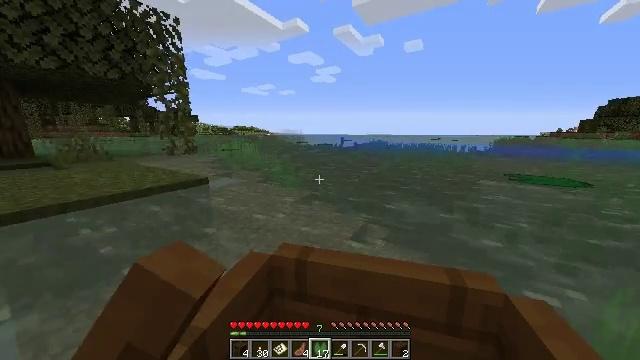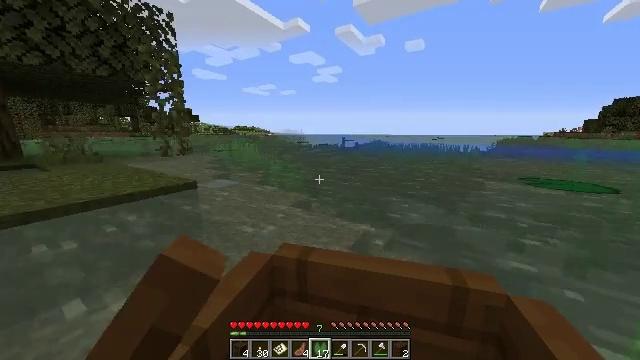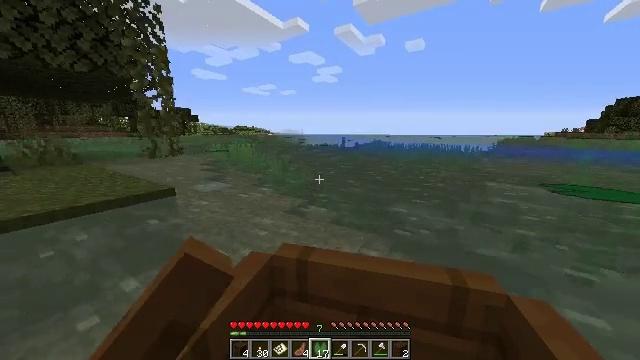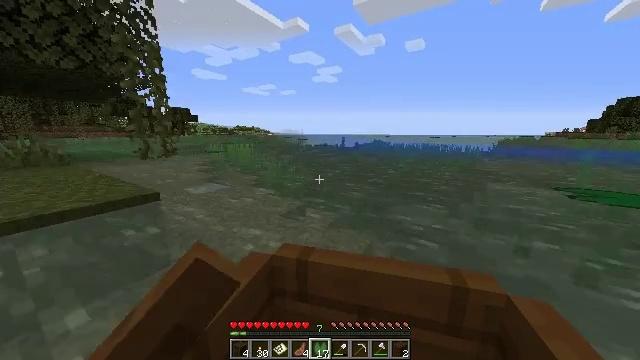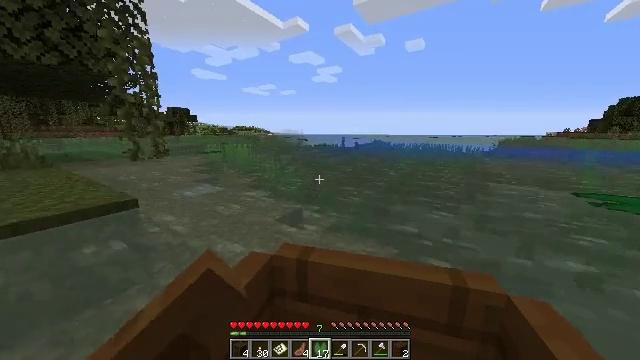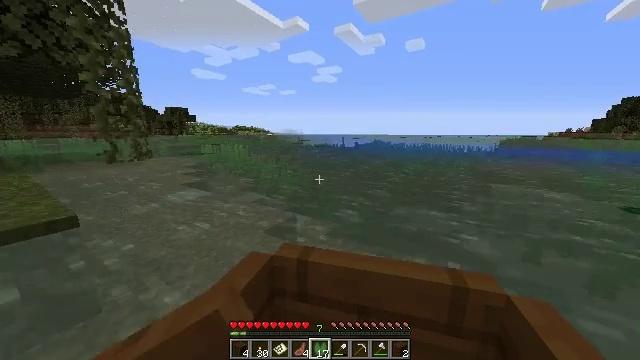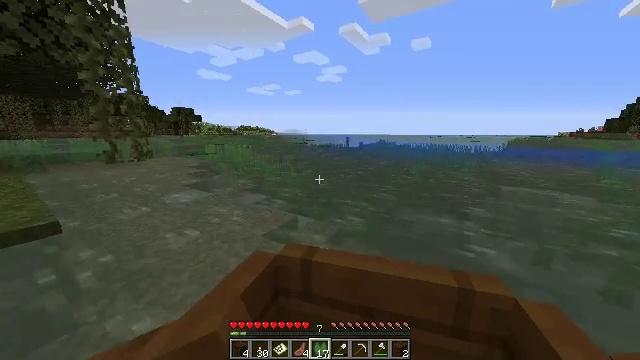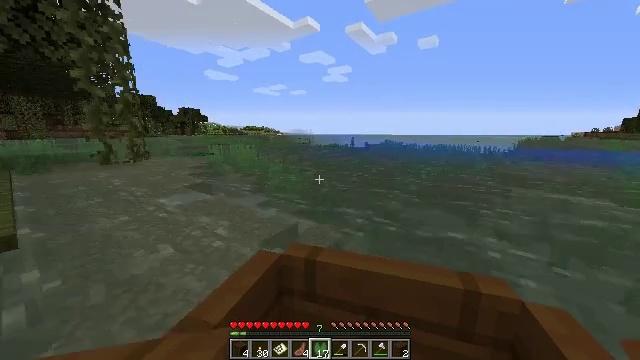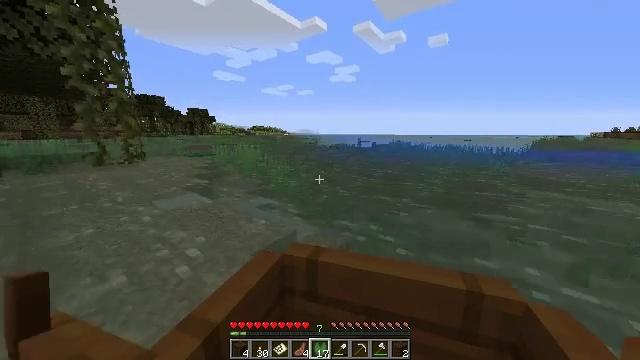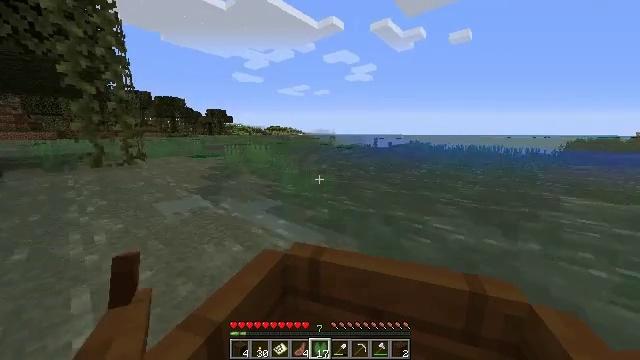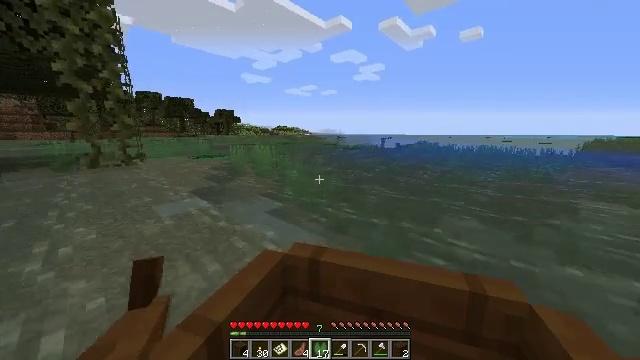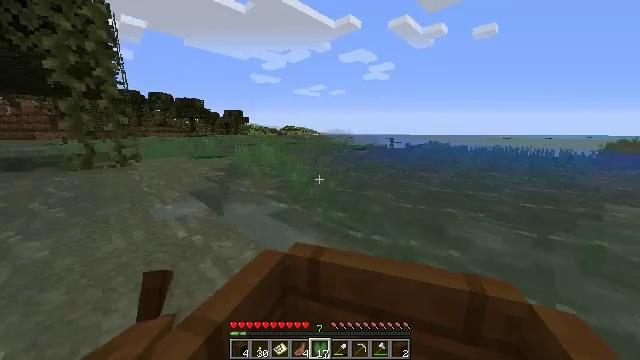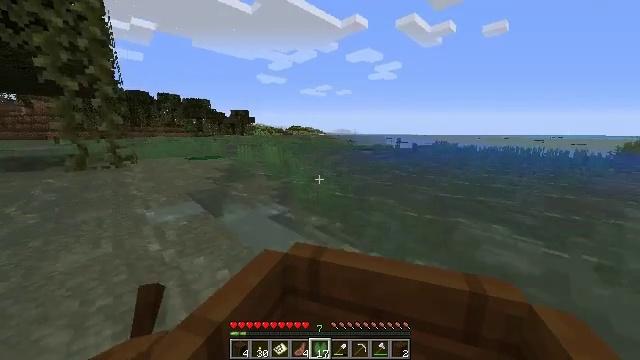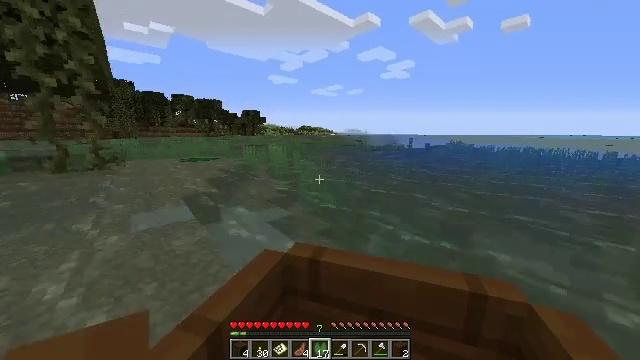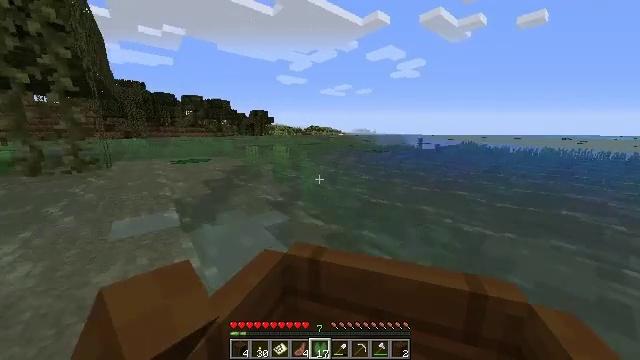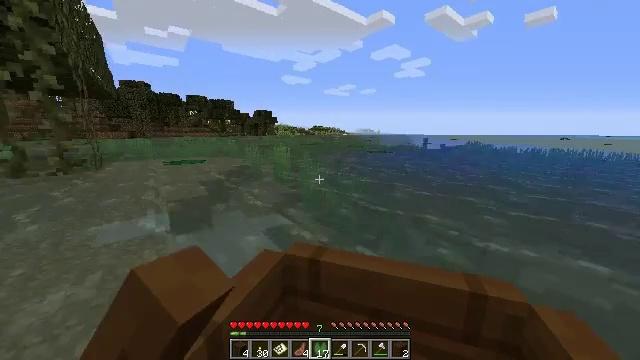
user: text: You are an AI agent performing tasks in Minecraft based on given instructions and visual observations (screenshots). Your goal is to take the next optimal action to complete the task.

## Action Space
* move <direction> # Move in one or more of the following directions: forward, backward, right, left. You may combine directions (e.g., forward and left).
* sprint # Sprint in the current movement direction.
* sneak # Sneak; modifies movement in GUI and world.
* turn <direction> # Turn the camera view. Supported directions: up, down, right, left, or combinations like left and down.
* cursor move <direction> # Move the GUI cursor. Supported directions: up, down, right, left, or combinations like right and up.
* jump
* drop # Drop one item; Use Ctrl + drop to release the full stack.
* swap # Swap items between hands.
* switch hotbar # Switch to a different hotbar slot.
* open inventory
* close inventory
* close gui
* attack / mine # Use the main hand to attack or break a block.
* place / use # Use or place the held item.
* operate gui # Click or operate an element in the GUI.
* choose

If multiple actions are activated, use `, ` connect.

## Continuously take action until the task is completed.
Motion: motion action
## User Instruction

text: Cut down the sugar cane stalks.
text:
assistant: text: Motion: move forward
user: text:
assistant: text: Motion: move forward
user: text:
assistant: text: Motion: move forward
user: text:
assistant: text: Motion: move forward
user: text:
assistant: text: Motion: move forward
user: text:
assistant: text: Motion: move forward and move left, turn left
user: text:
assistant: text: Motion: move forward and move left, turn left
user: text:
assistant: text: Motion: move forward and move left
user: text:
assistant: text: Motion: move forward
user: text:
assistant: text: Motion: move forward
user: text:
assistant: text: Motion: move forward
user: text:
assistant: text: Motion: move forward
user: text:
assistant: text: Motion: move forward
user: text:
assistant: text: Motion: move forward
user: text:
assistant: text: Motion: move forward
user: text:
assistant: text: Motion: move forward
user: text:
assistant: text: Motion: move forward
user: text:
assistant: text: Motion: move forward
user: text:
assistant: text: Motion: move forward
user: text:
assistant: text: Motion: move forward
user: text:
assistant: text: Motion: move forward
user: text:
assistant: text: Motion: move forward
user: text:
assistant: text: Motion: move forward
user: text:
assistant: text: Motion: move forward
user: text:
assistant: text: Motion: move forward
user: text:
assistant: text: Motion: move forward
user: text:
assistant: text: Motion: move forward
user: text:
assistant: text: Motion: move forward
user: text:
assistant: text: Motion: move forward
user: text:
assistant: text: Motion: move forward